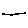
Label: line